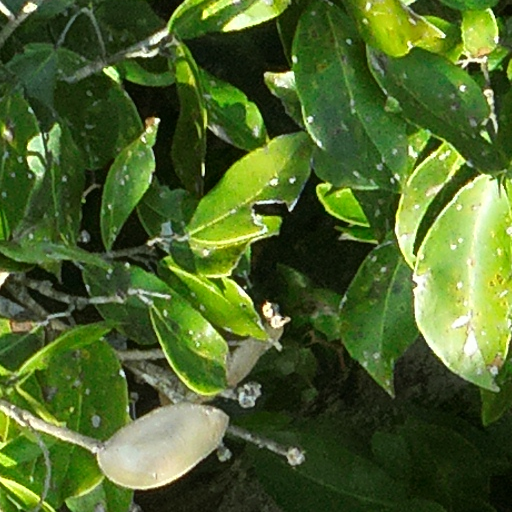
Species: Prioria copaifera
GBIF accepted scientific name: Prioria copaifera
Crown area (m\u00b2): 268.715